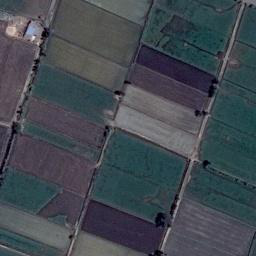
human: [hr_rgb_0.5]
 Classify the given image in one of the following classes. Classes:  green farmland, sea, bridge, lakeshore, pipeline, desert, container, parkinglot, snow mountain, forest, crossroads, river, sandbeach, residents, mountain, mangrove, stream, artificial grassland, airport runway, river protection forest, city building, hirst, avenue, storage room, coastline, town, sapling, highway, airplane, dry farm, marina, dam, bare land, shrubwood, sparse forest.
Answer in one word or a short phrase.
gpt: green farmland